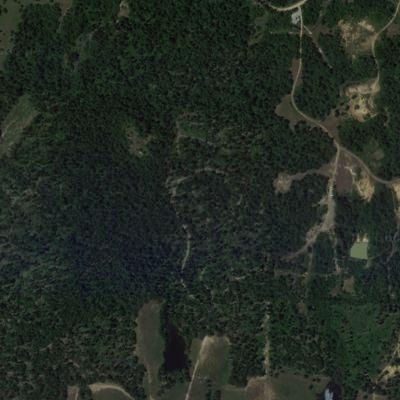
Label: eForest